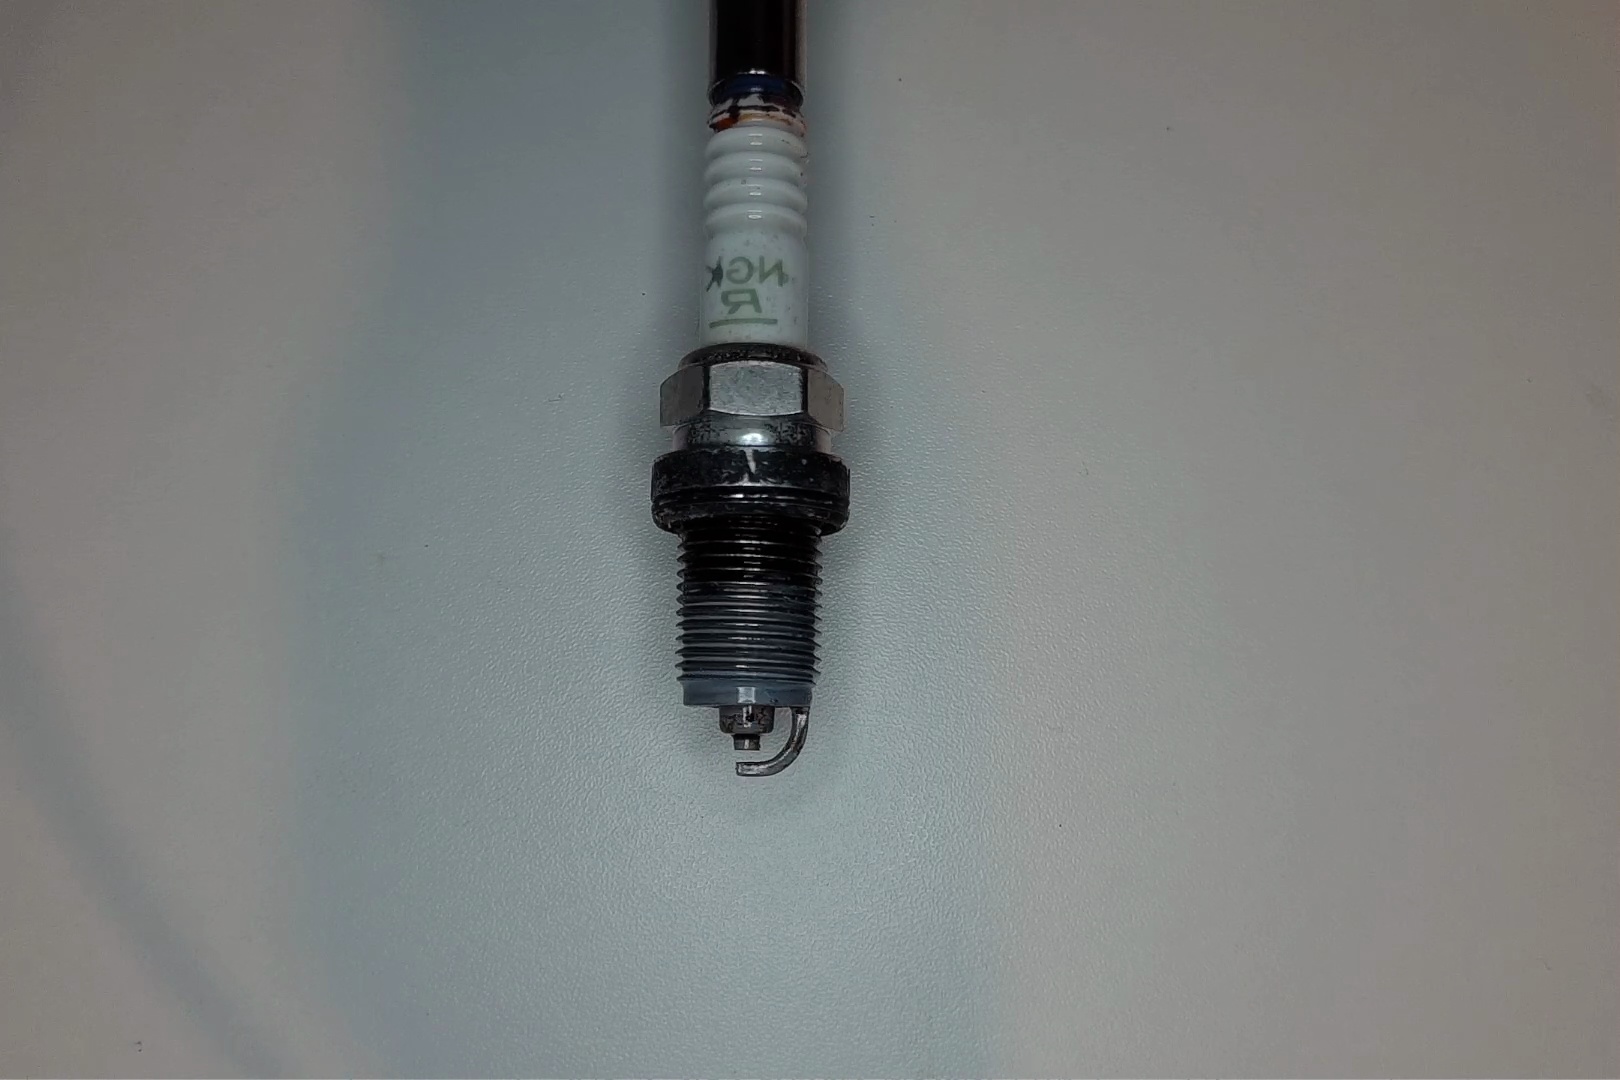
Label: anomaly